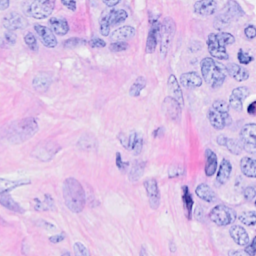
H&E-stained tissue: Breast